Question: i have mvc 4 master page where i want to display user specific menu
at the top of the page i am retrieving user data
'''
@using Agenda_MVC.Engine
@{
List<Format> ContactEvents = Agenda_MVC.Classes.Utility.GetContactEventFormats(User.Identity.Name);
}
'''
but when i iterate through the list it throws null exception, on setting breakpoint the list is not null it has items.
'''
@foreach (var ContactEvent in ContactEvents)
{
<div class="@(ContactEvent.EventId == ViewContext.RouteData.Values["id"].ToString() ? "StaticMenuItemSelected" : "StaticMenuItem")">
@Html.ActionLink(ContactEvent.Name.Length > 15 ? ContactEvent.Name.Substring(0, 15) + "..." : ContactEvent.Name, "Agenda", "Portal", new { id = ContactEvent.EventId }, new { @title = ContactEvent.Name })
</div>
}
'''

i dont know what i am doing wrong.
---
code for method is below i am retrieving it from a web service
'''
public static List<Format> GetContactEventFormats(string ContactId)
{
//List<Format> EventFormats = HttpContext.Current.Cache["EventFormats" + ContactId] as List<Format>;
List<Format> EventFormats = HttpContext.Current.Session["EventFormats" + ContactId] as List<Format>;
if (EventFormats == null)
{
EngineClient EngClient = Params.GetEngineClient();
EventFormats = EngClient.GetContactEventFormats(ContactId);
if (EventFormats != null && EventFormats.Count > 0)
{
//HttpContext.Current.Cache.Insert("EventFormats" + ContactId, EventFormats, null, DateTime.Now.AddMinutes(30), TimeSpan.Zero);
HttpContext.Current.Session["EventFormats" + ContactId] = EventFormats;
}
}
return EventFormats == null ? new List<Format>() : EventFormats;
}
'''
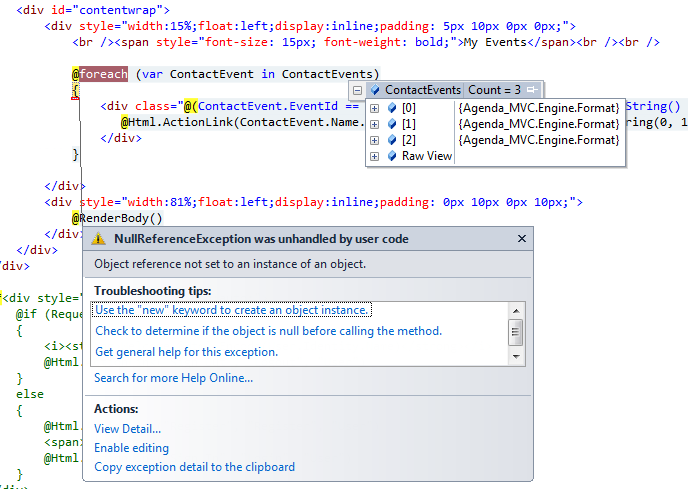
Answer: I assume 'ContactEvent.Name' or 'EventId' is null
You can check if both of these values are null in the 'debugger' or by specifying a conditional before assigning the ContactEvent.Name to the 'ActionLink' value.
'''
<div class="@(ContactEvent.EventId == ViewContext.RouteData.Values["id"].ToString() ? "StaticMenuItemSelected" : "StaticMenuItem")">
@if (ContactEvent.Name != null) {
@Html.ActionLink(ContactEvent.Name.Length > 15 ? ContactEvent.Name.Substring(0, 15) + "..." : ContactEvent.Name, "Agenda", "Portal", new { id = ContactEvent.EventId }, new { @title = ContactEvent.Name })
}
</div>
'''